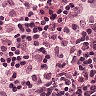
Metastatic tissue present: no